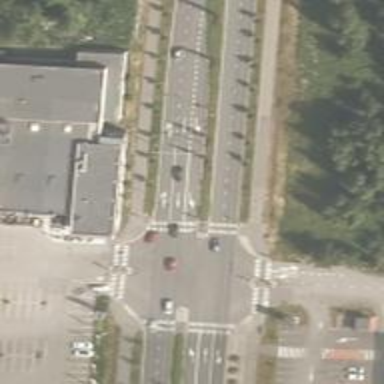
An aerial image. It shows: Crossing on asphalt cycleway.